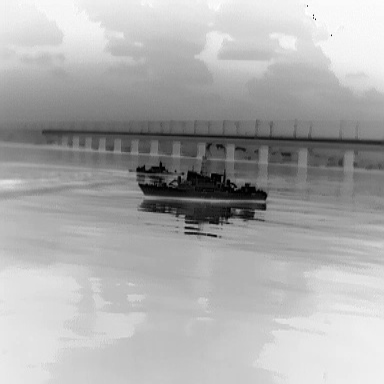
There is a warship in the infrared image.